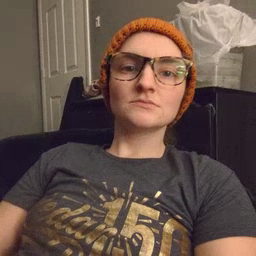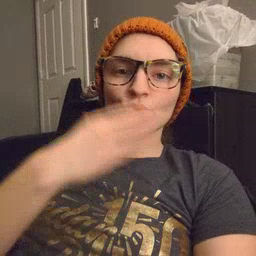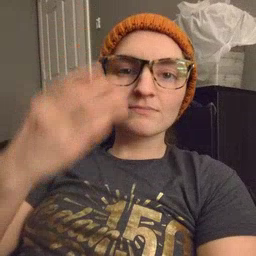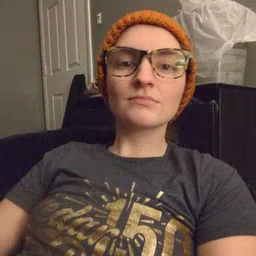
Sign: giraffe